Question: I try to make a silent installation of the MS SQL 2008 R2 Management Studio Express with NSIS but I have no succeed so far.
In theory, the installer will do a silent install if I pass the '/QUIET /IACCEPTSQLSERVERLICENSETERMS /FEATURES=SSMS /ACTION=Install' parameters, but it does not.
This parameters hide the general GUI, but the middle of the installation process the setup.exe will popup a cmd Window, and what is worse its write in it a "Success" text but the installation is not done at this point and if I close the cmd window, the setup process will fail.

This is the full NSIS command:
'''
ExecWait '$OUTDIR\SQLManagementStudio_x86_ENU.exe /QUIET /IACCEPTSQLSERVERLICENSETERMS /FEATURES=SSMS /ACTION=Install'
'''
The SQLManagementStudio_x86_ENU.exe is downloaded from <URL>
This parameter work when I try to install MS SQL Server 2008 R2
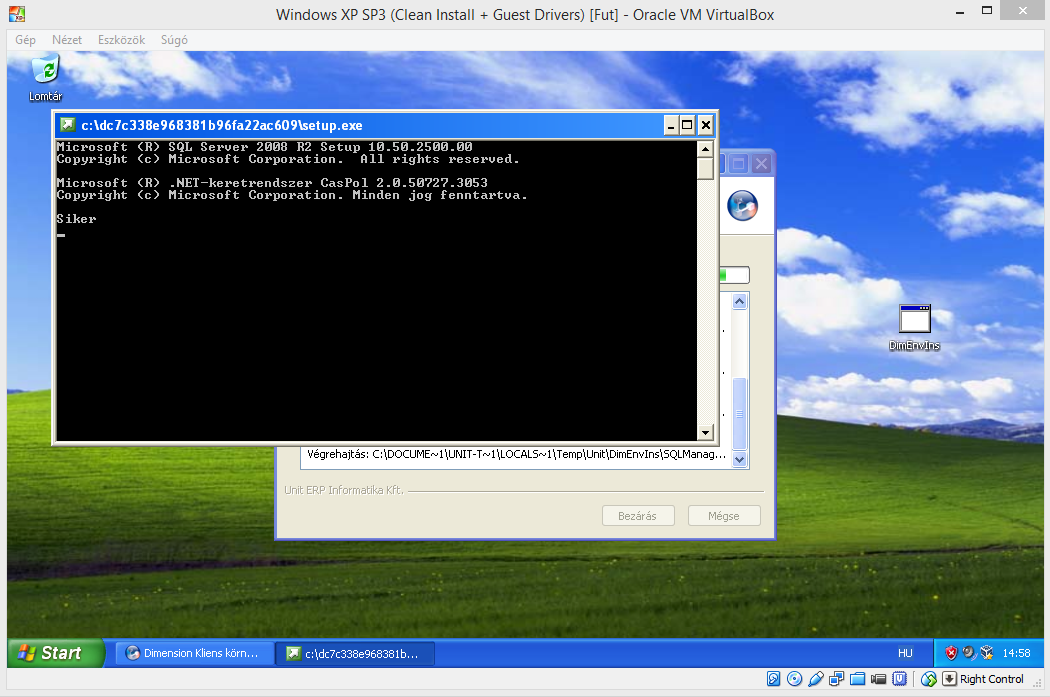
Answer: It seems there is an undocumented parameter which will prevent the pop up to be appear.
The code looks like this now:
'''
ExecDos::exec '"$OUTDIRinary\SQLManagementStudio.exe" /hideconsole /QUIET /IACCEPTSQLSERVERLICENSETERMS /FEATURES=SSMS /ACTION=Install' "" "$OUTDIR\SQLManagementStudio.log"
'''